Aerial crown-view tile of a tropical tree (Barro Colorado Island, Panama), acquired 20241014:
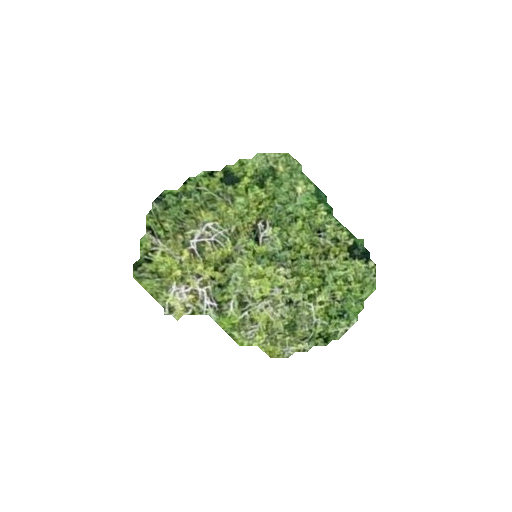
Species: Protium panamense
GBIF accepted scientific name: Protium panamense
Crown area: 51.617 m²